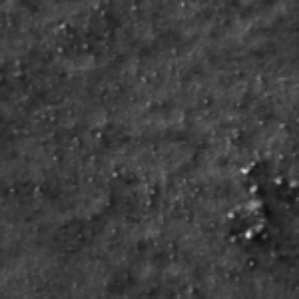
Label: frost